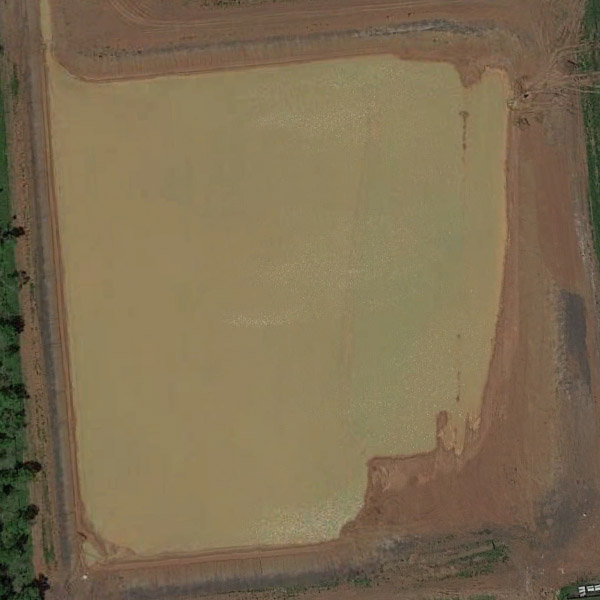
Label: Pond